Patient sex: F
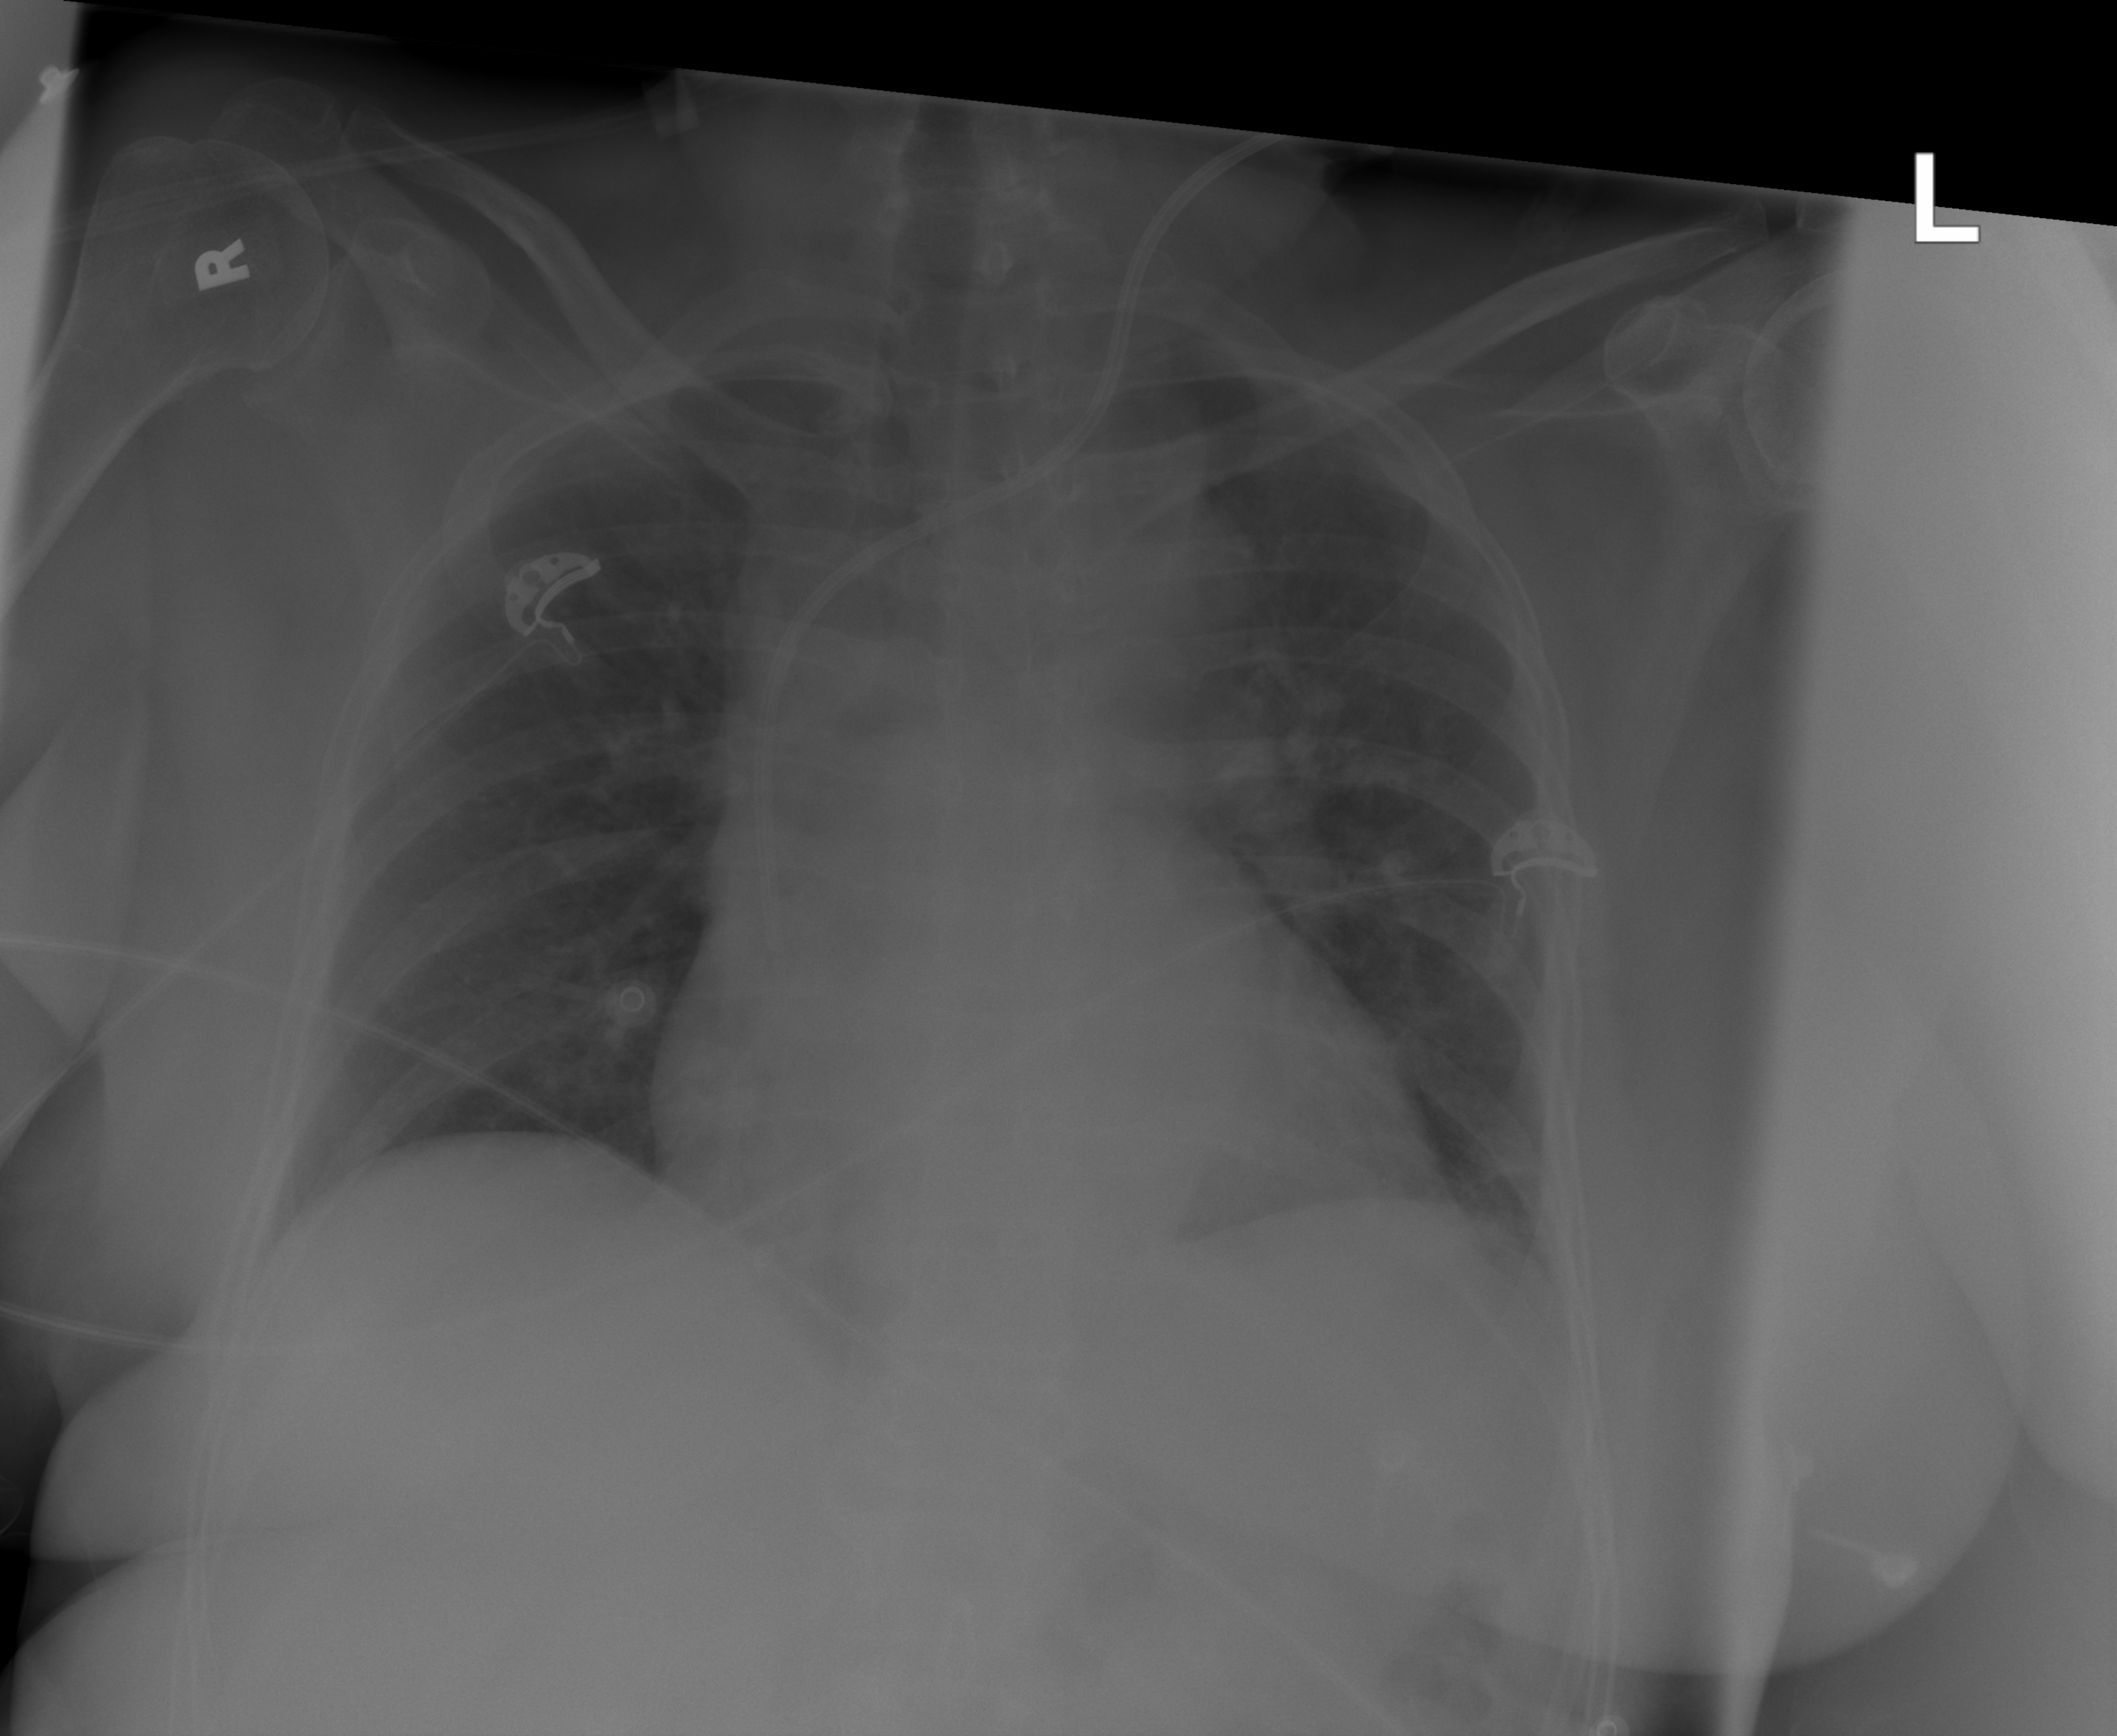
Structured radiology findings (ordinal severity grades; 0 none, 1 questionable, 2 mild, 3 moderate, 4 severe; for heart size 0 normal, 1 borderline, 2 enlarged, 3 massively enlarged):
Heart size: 2
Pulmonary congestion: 2
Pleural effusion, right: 0
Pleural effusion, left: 0
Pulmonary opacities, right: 0
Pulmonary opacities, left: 0
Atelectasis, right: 0
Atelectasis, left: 0